Question: As exploring tsconfig.json file i stuck on what is exact meaning of incremental in tsconfig.json

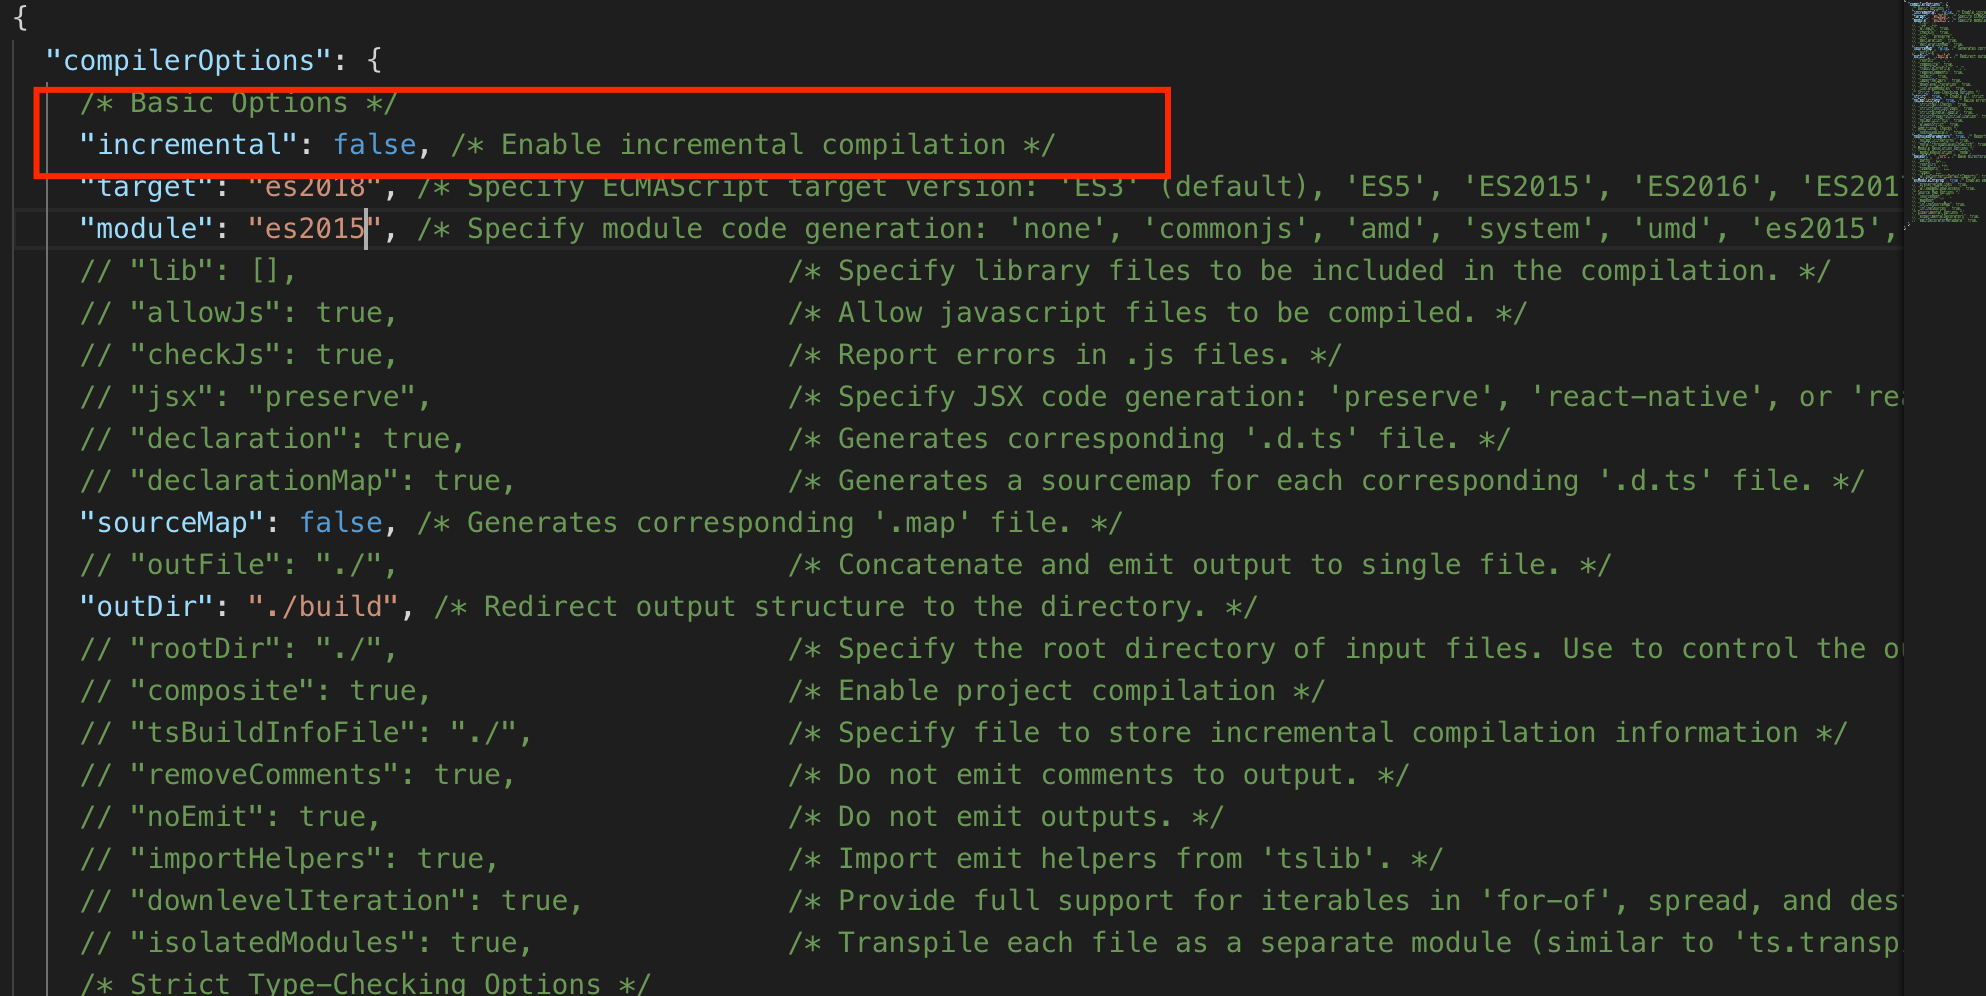
Answer: Enable incremental compilation by reading/writing information from prior compilations to a file on disk. This file is controlled by the --tsBuildInfoFile flag.
Please refer compiler options : <URL>